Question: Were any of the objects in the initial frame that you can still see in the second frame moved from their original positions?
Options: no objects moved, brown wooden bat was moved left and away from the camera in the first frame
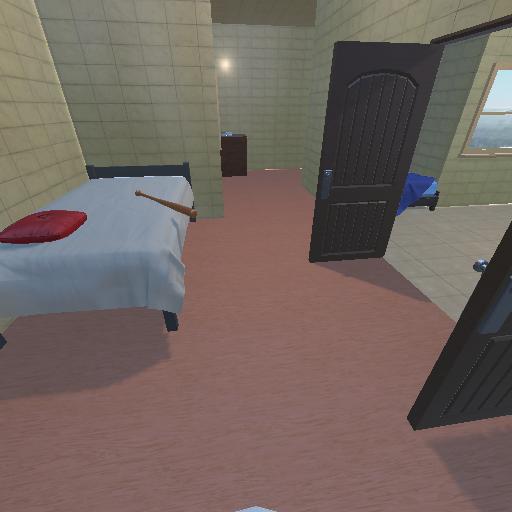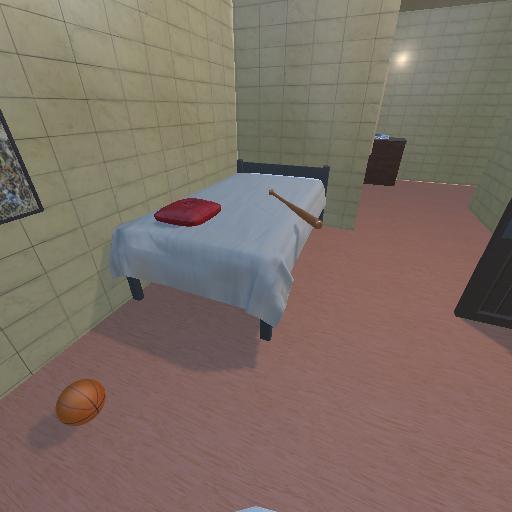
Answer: no objects moved